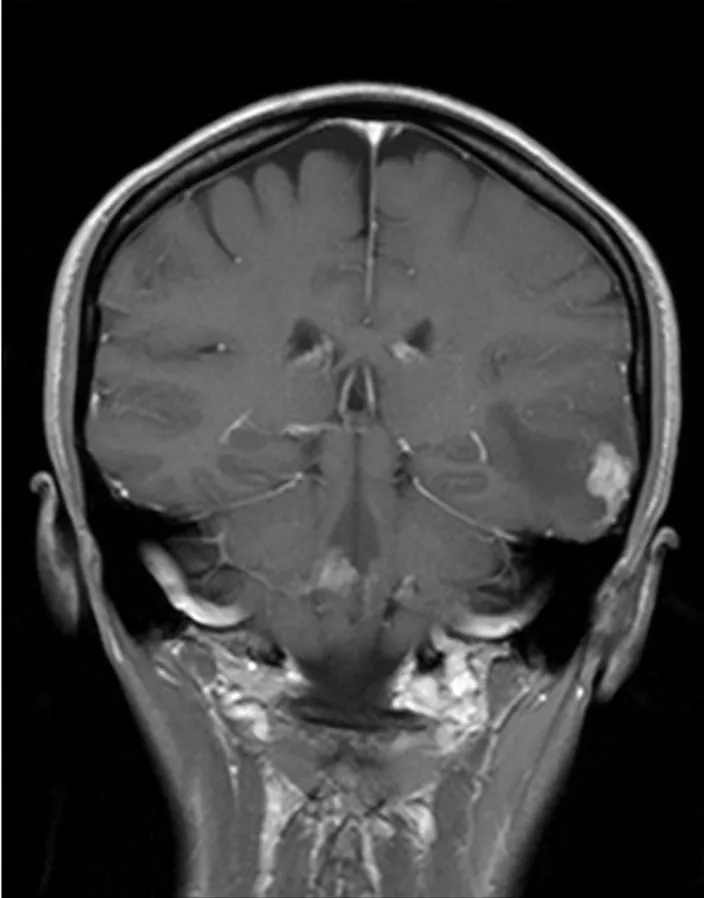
Tumor in the lateral part of the left temporal lobe and the cerebellum in magnetic resonance imaging (MRI) scans.
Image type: radiology (mri)